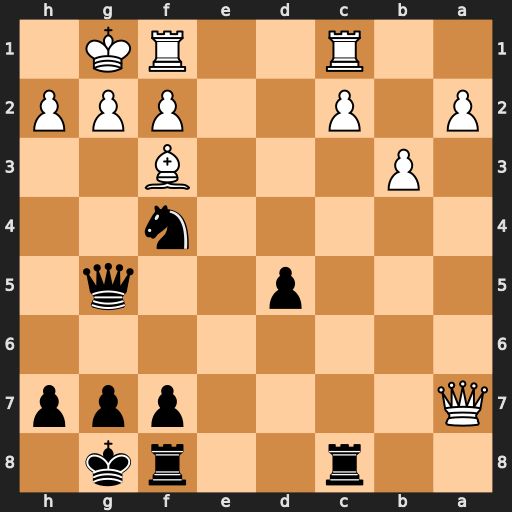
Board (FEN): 2r2rk1/Q4ppp/8/3p2q1/5n2/1P3B2/P1P2PPP/2R2RK1
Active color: b
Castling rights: -
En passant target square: -
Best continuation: Rc3 Rce1 Rxf3